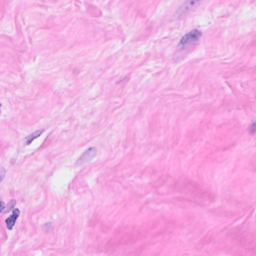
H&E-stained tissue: Breast